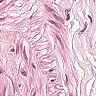
Metastatic tissue present: yes